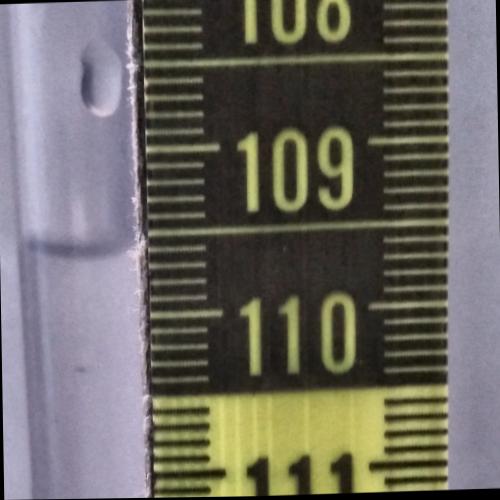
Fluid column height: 109.6 cm